Question: I am trying to learn tips and tricks for MAYAVI, <URL>.
This is not working with IPython, with IPython (sh) neither.

BTW, what is difference between the different command line option in python(x,y): IPython, IPython Qt, IPython pythonxy and Python interpreter ?
How to try this code sample? Is it possible with windows or should I turn it into a script ?
Also, I am trying to do <URL>, paragraph Object-Oriented construction of a visualization. Tutorial mentions that
> As with all Mayavi code, you need to have the GUI mainloop running to
have the visualization go live. Typing this code in ipython -wthread
(or ipython -gui=wx in the recent versions) will do this for you.
None of both solutions is working. <URL> that now '--pylab=qt' should be used instead, which is also not working. BTW, what is implied by 'have visualization go live'? that you see things move right after typing some command? This is in the scipting page of doc: I thought I would simply as I always do have a script, compile it, and see result at run time. Some enlightnings on this topic?
Thanks and regards.
### EDIT: I solved part of it with doc
> If you are using the Enthought Python Distribution, or the latest
Python(x,y) distribution, the Pylab menu entry will start ipython with
the right switch. In older release of Python(x,y) you need to start
"Interactive Console (wxPython)".
But I am interested in tips regarding all other sections!
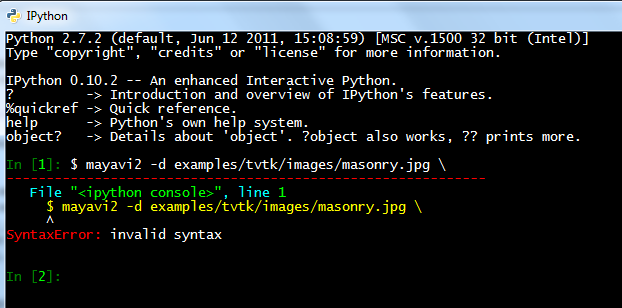
Answer: To run command line things from IPython, start the line with '!'. Don't include the '$', that's the standard shell prompt on Unix (like the '>' in the Windows command prompt).